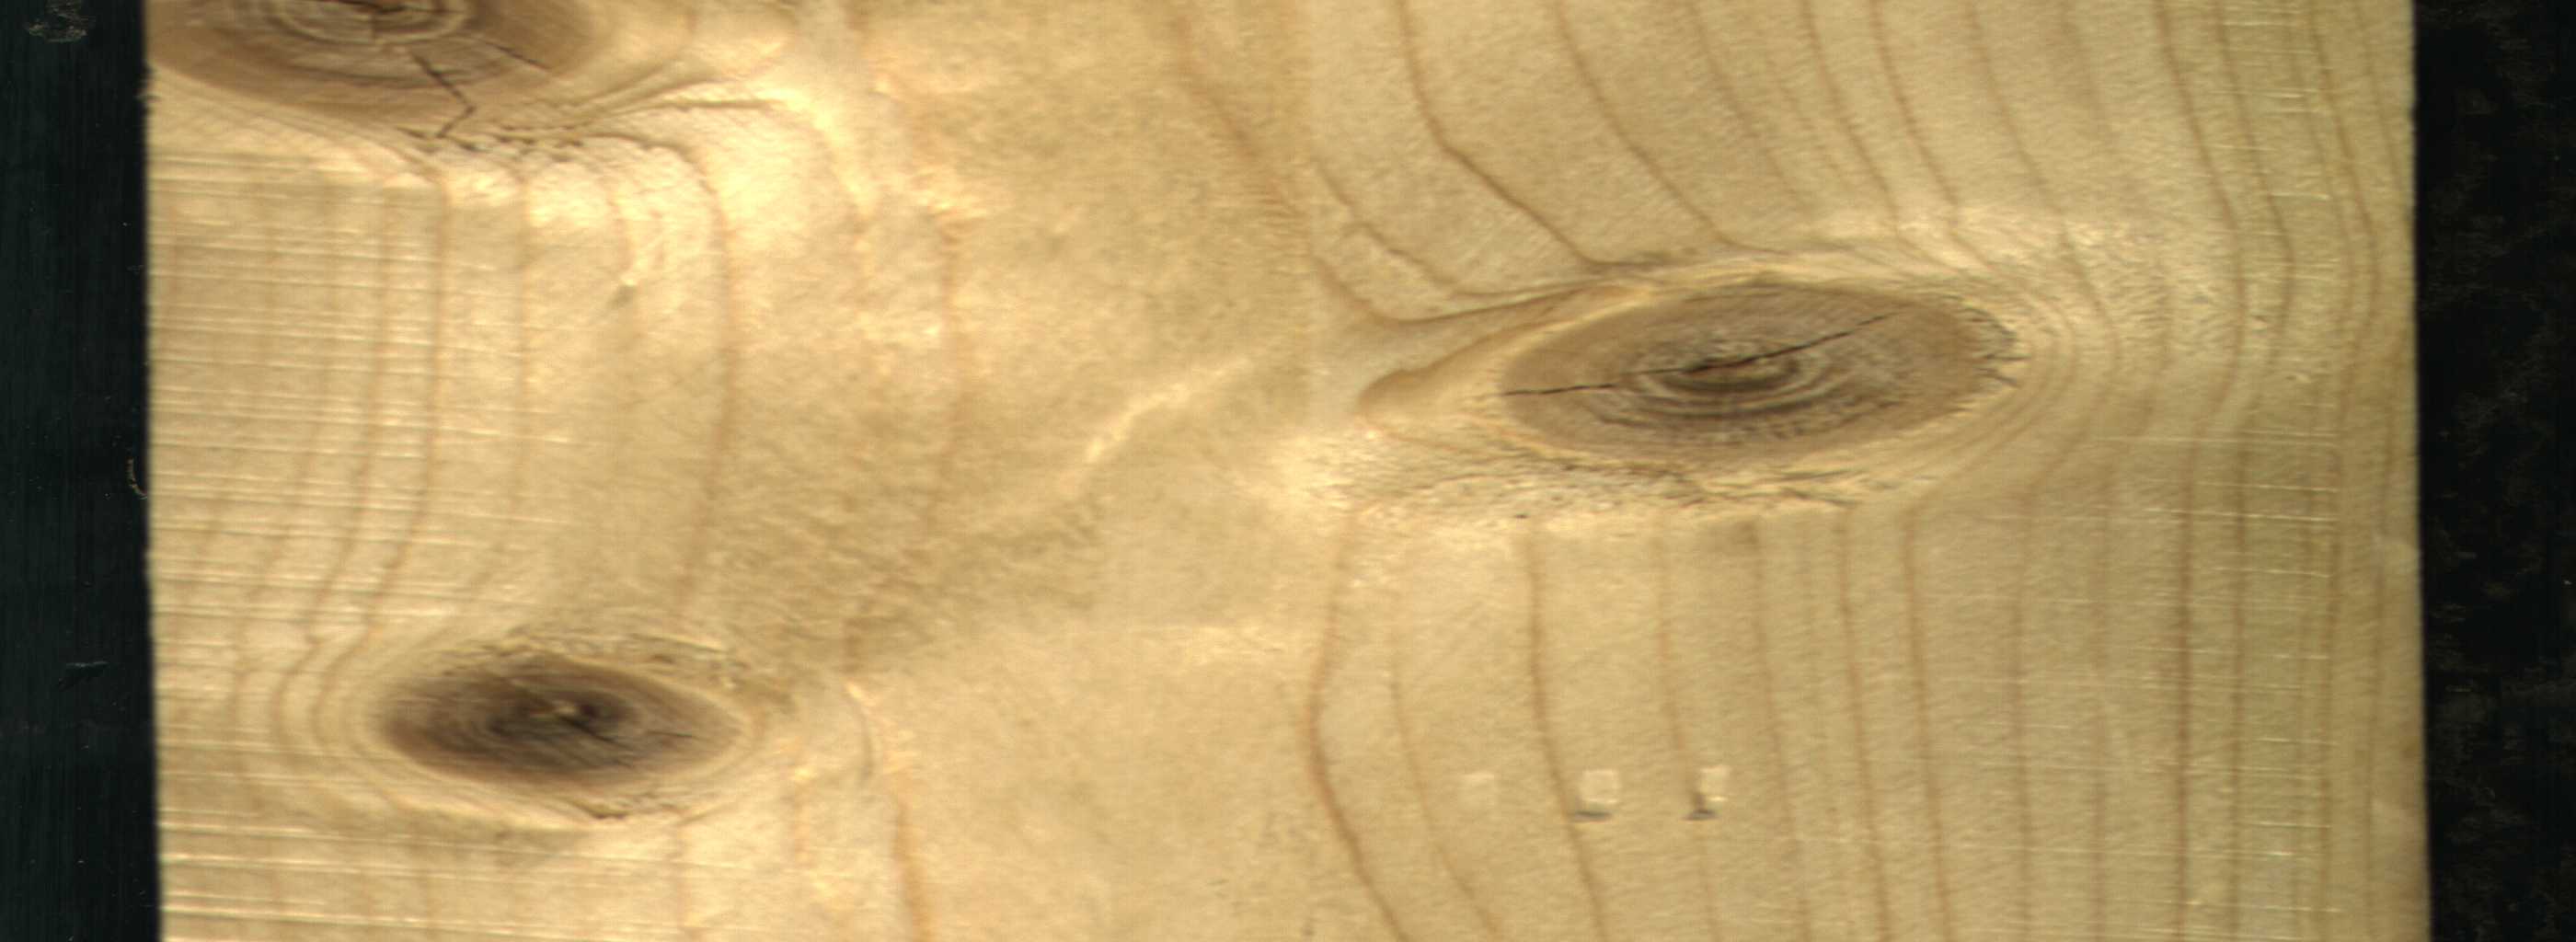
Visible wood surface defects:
knot_with_crack
Live_Knot
Live_Knot